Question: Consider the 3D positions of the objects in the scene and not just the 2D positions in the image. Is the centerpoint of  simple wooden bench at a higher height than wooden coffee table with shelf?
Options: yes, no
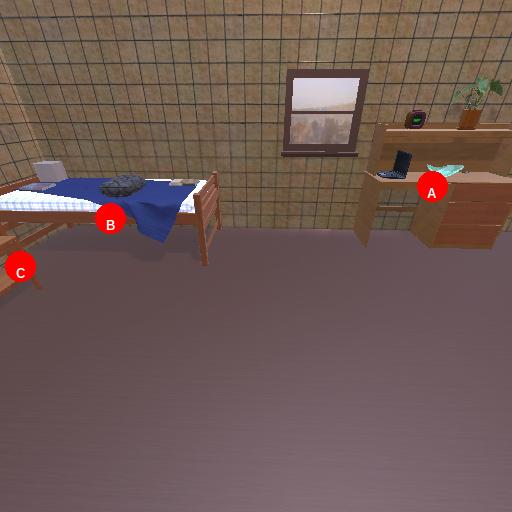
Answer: yes